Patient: sex M, age 35
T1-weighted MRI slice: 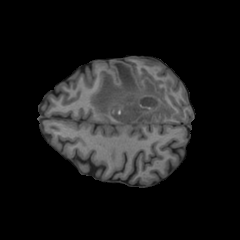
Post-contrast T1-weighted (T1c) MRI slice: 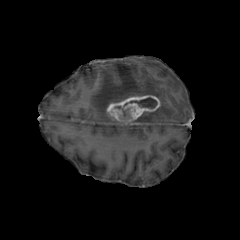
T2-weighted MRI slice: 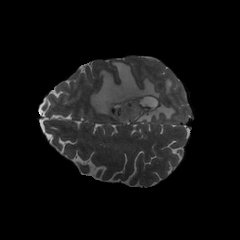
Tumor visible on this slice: yes
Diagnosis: Glioblastoma, IDH-wildtype
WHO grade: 4